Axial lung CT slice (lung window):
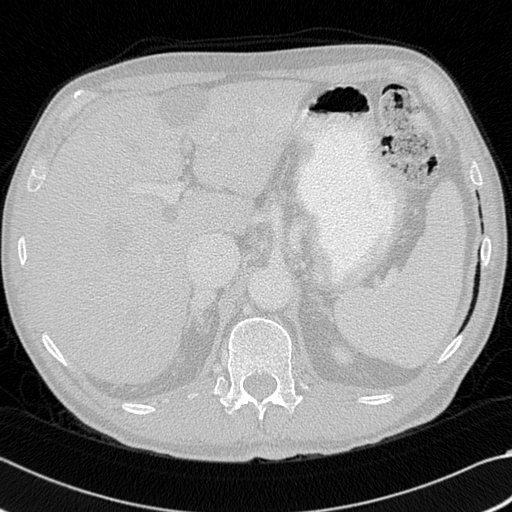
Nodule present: no